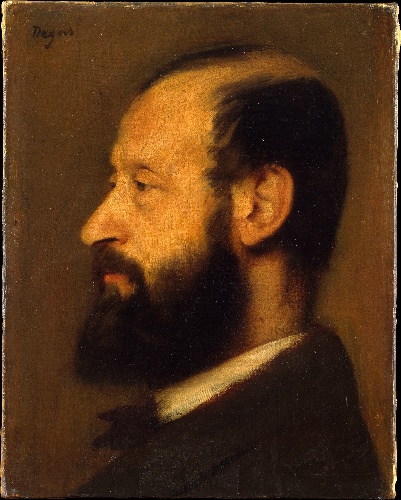
Title: Joseph-Henri Altès (1826–1895)
Artist: Edgar Degas
Artist bio: French, Paris 1834–1917 Paris
Date: 1868
Object type: Painting
Classification: Paintings
Medium: Oil on canvas
Dimensions: 9 7/8 x 7 7/8 in. (25.1 x 20 cm); with added strips 10 5/8 x 8 1/2 in. (27 x 21.6 cm)
Department: European Paintings
Credit line: H. O. Havemeyer Collection, Bequest of Mrs. H. O. Havemeyer, 1929
Accession year: 1929
Repository: Metropolitan Museum of Art, New York, NY
Tags: Men|Profiles|Portraits